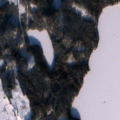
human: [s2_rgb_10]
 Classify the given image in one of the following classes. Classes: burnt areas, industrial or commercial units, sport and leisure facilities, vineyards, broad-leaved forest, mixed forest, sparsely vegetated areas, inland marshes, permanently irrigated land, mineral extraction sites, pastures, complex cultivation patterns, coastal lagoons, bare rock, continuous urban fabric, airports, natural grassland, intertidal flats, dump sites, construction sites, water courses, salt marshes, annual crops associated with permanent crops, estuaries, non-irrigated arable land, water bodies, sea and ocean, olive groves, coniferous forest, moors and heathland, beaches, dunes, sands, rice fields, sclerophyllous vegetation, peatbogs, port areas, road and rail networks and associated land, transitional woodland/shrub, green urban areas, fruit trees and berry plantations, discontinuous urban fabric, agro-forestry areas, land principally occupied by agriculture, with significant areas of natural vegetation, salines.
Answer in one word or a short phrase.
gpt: non-irrigated arable land, coniferous forest, mixed forest, water bodies